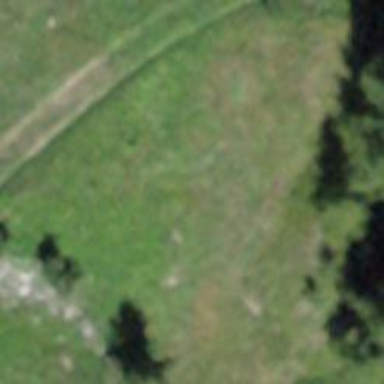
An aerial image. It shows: Backcountry hiking trail.